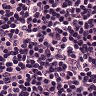
Metastatic tissue present: no